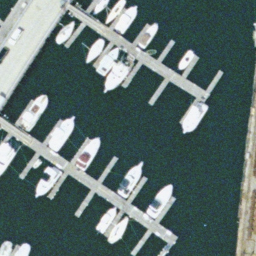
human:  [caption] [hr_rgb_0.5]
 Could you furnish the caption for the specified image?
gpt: Many boats docked neatly at the harbor and the water is deep blue .

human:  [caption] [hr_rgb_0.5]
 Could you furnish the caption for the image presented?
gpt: Lots of boats docked neatly at the harbor .

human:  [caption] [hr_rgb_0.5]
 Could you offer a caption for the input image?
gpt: Many boats docked neatly at the harbor and many positions are free .

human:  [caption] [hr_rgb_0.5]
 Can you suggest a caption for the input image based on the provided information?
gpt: Lots of boats docked at the harbor and the water is deep blue .

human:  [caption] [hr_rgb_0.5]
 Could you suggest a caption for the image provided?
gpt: Lots of boats docked neatly at the harbor and many positions are free .